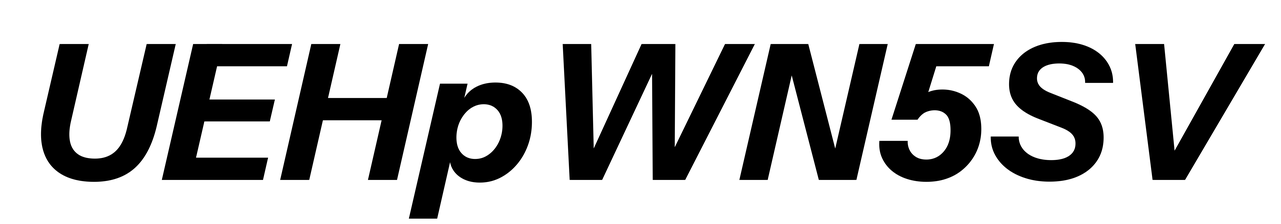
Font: InstrumentSans-Italic_Bold_Italic